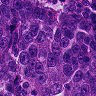
Metastatic tissue present: yes